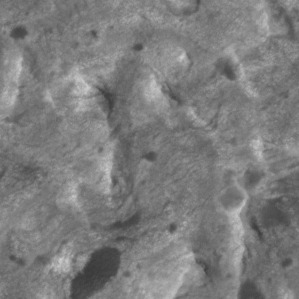
Label: non_frost